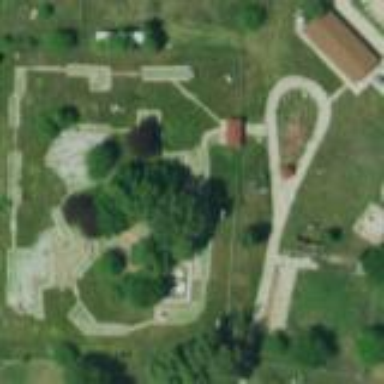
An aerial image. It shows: Miniature golf leisure land.